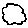
Label: cloud